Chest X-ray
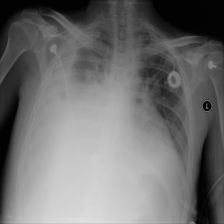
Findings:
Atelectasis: negative
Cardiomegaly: negative
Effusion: positive
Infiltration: negative
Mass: negative
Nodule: negative
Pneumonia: negative
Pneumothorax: negative
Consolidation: negative
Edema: negative
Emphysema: negative
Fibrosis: negative
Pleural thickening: negative
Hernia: negative